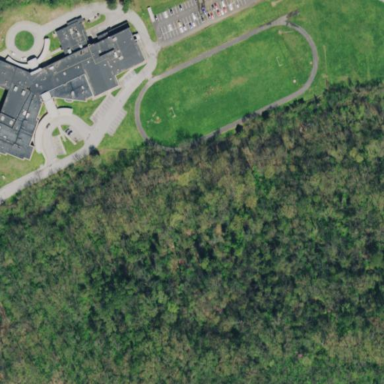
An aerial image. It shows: School.